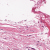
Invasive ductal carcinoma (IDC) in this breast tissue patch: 0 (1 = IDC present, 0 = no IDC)